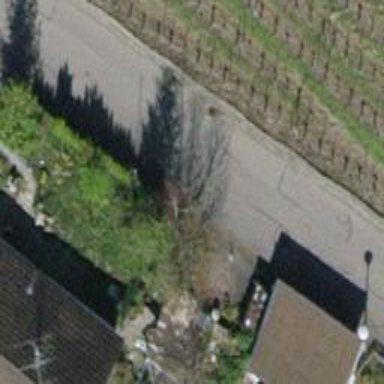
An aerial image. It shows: Urban area featuring tree as natural element.